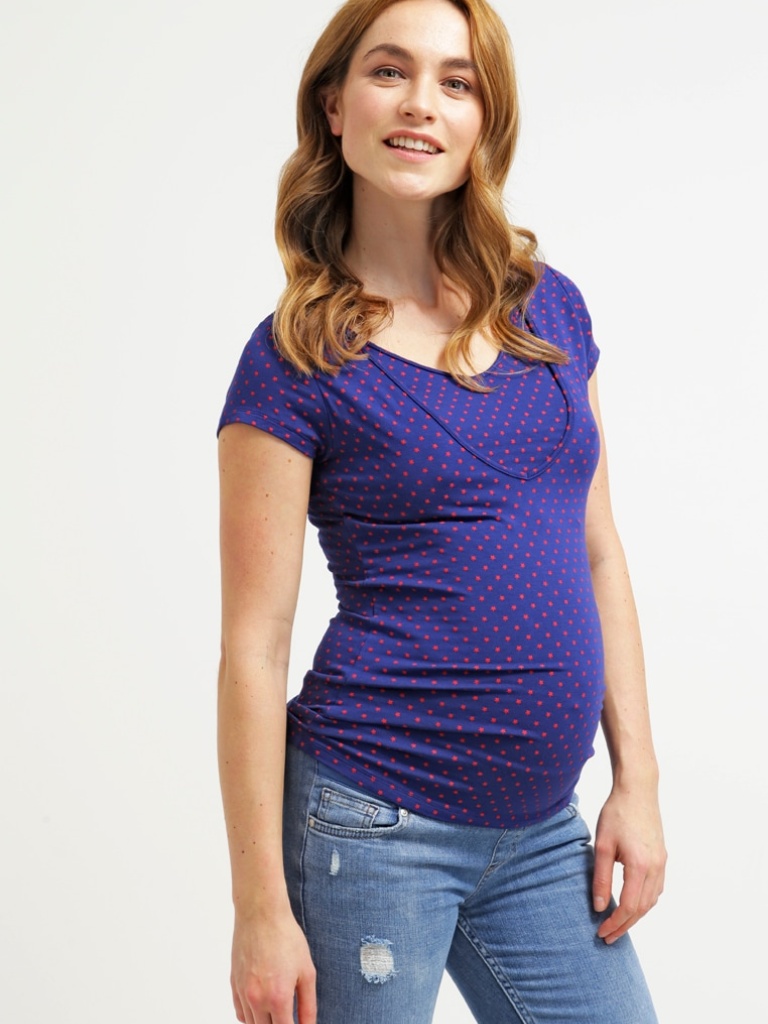
jersey tight short sleeve hip length Untucked v-neck t-shirt